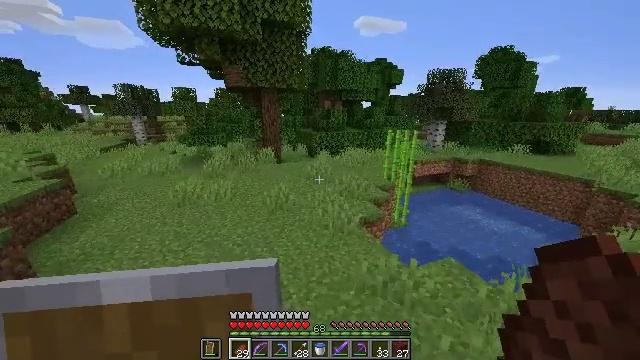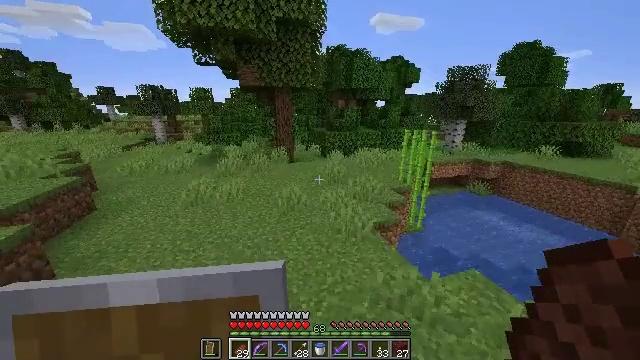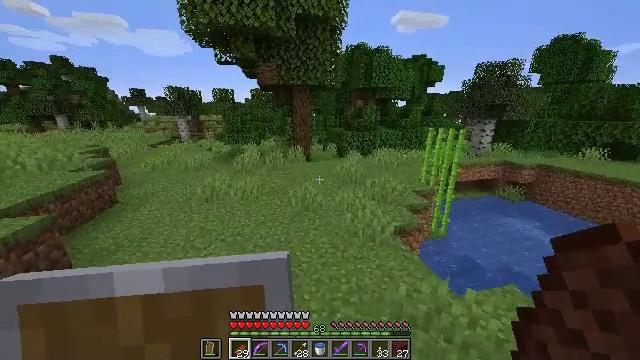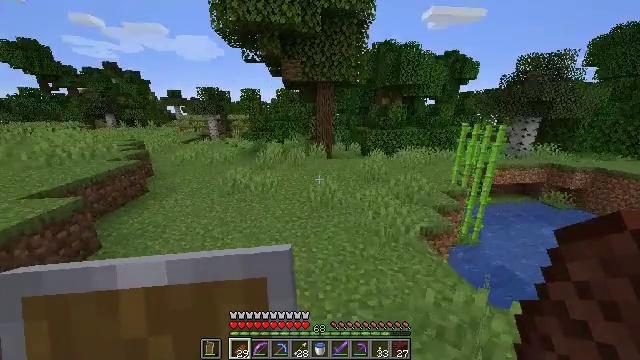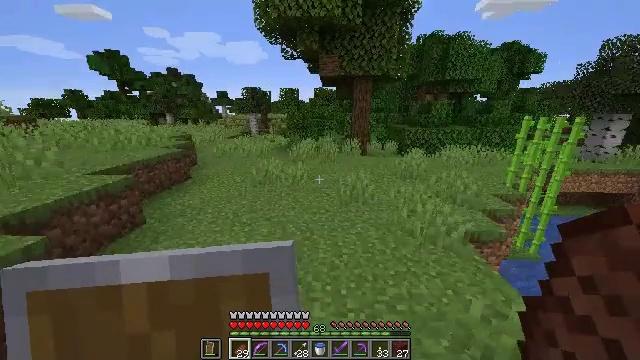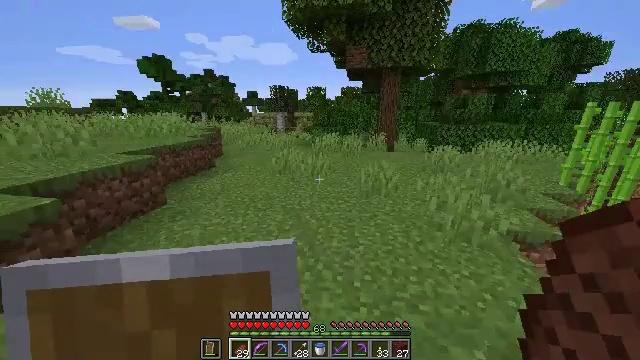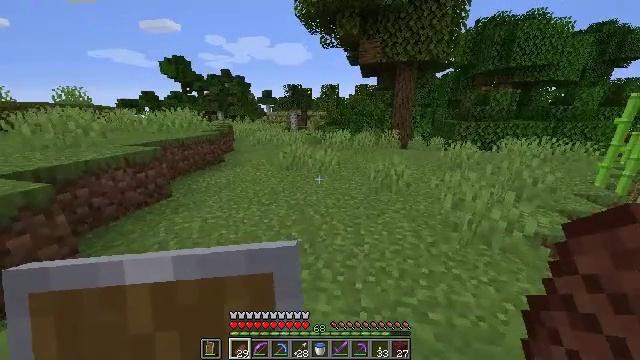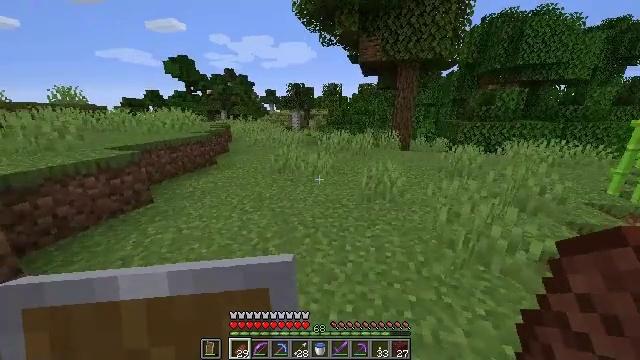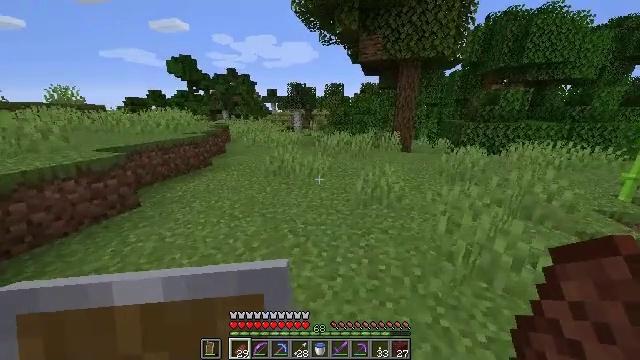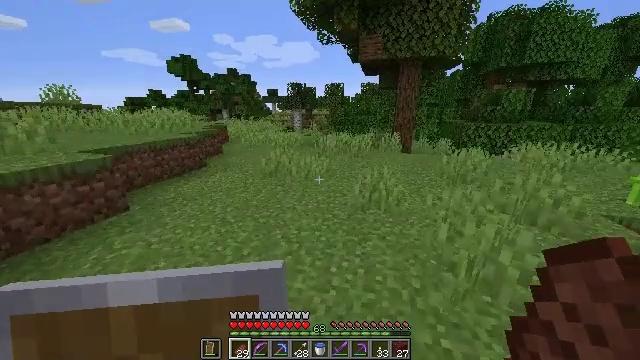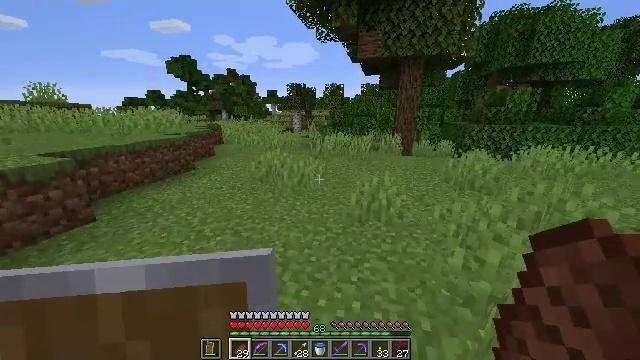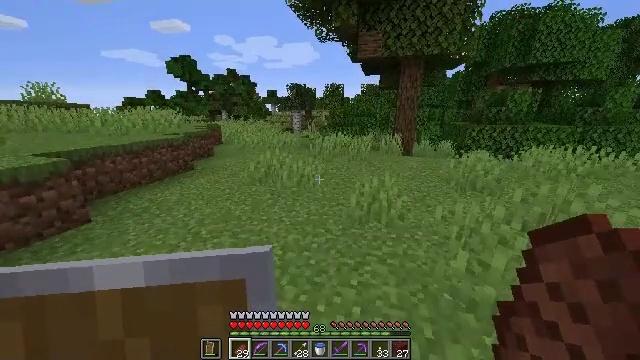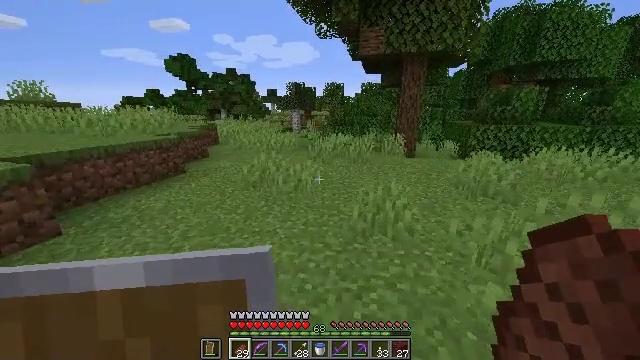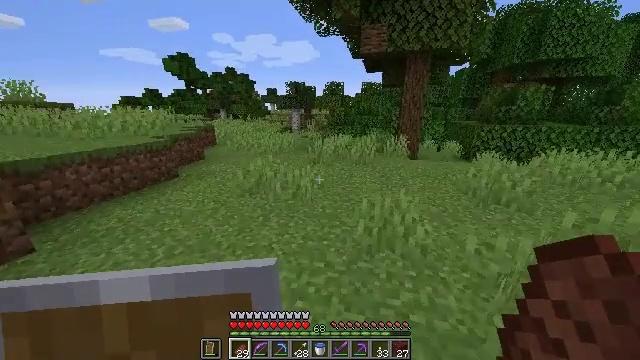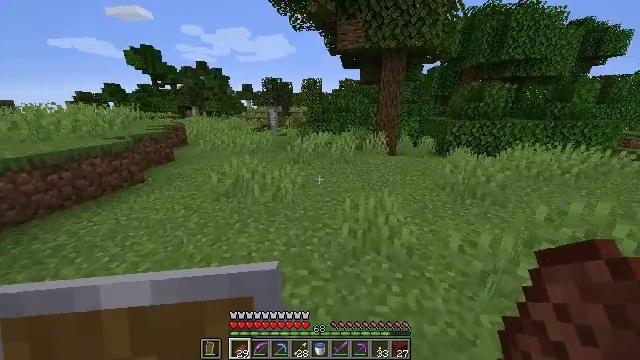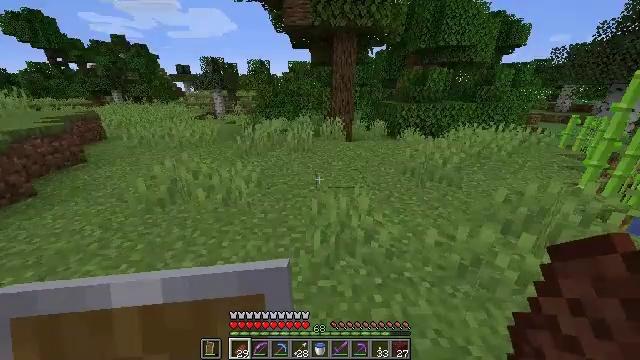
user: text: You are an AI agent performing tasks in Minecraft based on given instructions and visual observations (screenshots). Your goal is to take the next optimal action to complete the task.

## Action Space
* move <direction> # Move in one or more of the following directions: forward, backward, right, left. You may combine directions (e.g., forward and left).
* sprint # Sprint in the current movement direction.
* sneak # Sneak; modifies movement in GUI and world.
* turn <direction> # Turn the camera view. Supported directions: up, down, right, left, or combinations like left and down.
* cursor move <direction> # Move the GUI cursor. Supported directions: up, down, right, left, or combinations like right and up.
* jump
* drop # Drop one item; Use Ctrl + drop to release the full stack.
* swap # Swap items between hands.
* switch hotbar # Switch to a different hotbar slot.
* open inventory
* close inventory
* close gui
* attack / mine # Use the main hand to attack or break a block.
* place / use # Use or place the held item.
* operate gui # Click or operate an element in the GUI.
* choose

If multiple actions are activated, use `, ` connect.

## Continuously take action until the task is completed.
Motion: motion action
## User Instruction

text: Gather a pumpkin block.
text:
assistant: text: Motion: move forward, turn left
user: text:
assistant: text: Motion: move forward and move right, turn left
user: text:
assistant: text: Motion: move forward and move right, turn left
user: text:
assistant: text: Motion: move forward and move right, turn left
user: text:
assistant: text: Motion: move forward and move right, turn left
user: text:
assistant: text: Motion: move forward and move right, turn left
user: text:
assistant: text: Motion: move forward and move right, turn left
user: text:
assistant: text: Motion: move forward
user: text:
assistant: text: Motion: move forward
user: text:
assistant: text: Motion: move forward
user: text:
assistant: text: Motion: move forward
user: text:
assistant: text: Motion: move forward
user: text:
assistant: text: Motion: move forward
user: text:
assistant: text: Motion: move forward, turn right
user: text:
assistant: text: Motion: move forward, turn right and down
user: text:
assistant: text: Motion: move forward, turn right and down
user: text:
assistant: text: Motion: move forward, turn right
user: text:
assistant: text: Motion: move forward, turn right
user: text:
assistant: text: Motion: move forward, turn right
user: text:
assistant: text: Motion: move forward, turn right
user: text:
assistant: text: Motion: move forward, turn right
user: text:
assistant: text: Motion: move forward
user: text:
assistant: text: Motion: move forward
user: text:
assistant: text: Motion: move forward
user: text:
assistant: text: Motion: move forward
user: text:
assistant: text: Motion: move forward, turn right
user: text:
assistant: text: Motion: move forward, turn right
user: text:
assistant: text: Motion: move forward, turn right
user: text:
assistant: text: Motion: move forward, turn right
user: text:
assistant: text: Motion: move forward, turn right